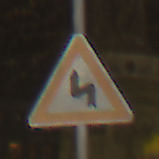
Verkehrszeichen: DoppelkurveZunaechstLinks
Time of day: Night
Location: Outdoor (Urban)
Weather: Clear
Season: NotSpecified
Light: Artificial